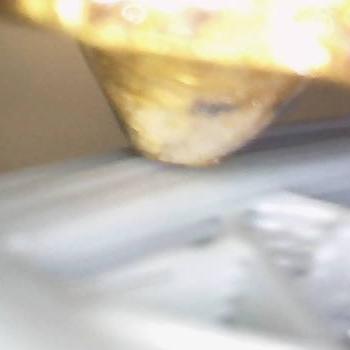
Flow rate: 100%